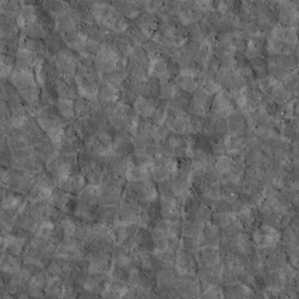
Label: non_frost